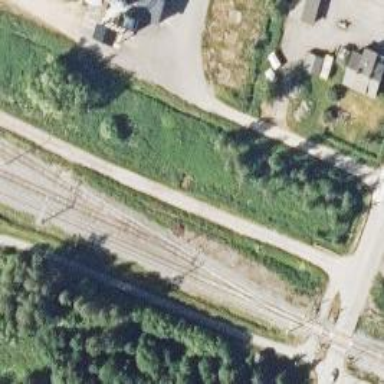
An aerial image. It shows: Siding railway line with electrified contact line for the trains.